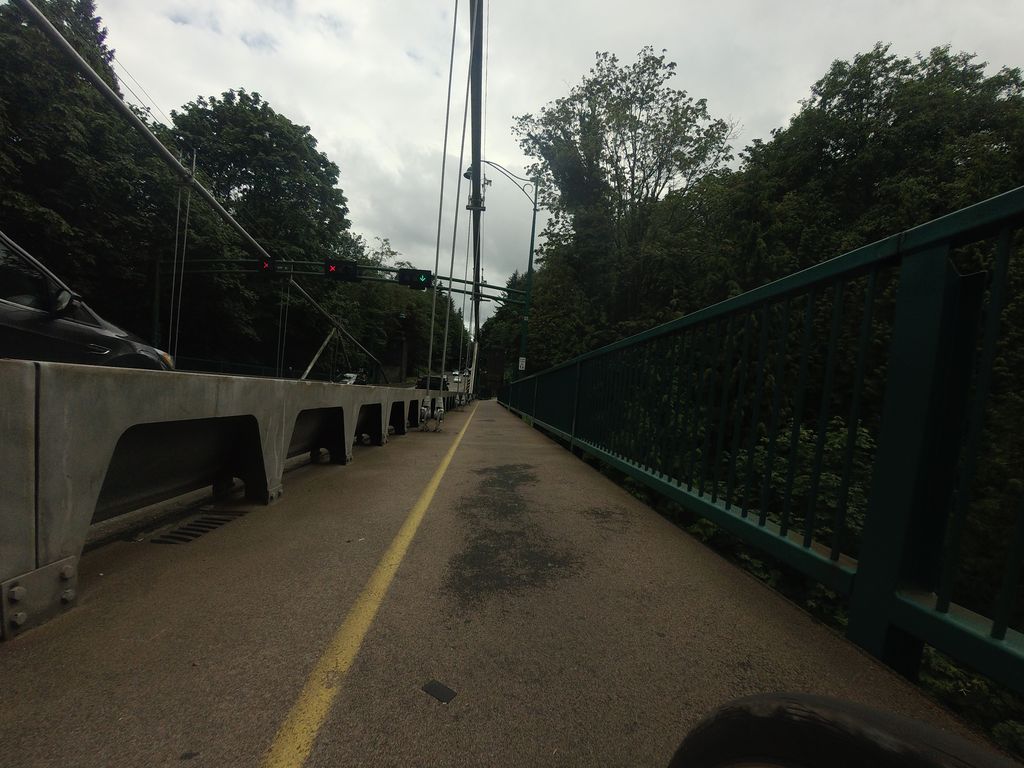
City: vancouver